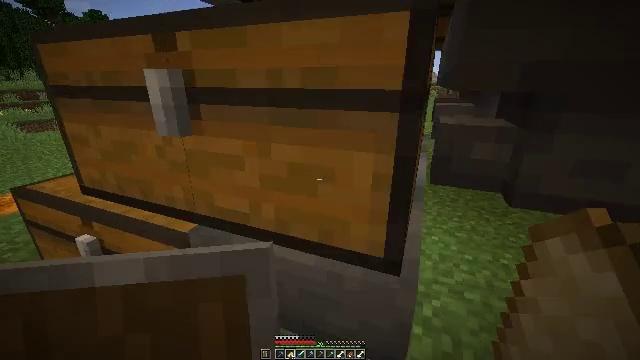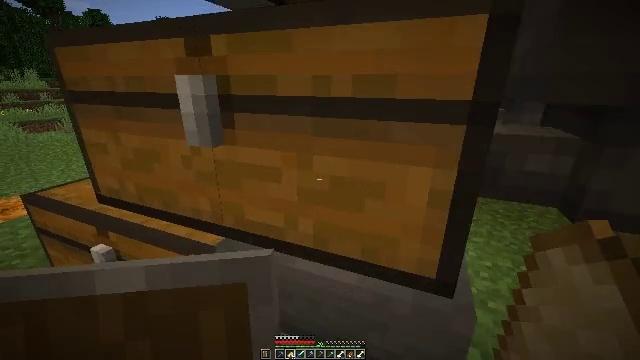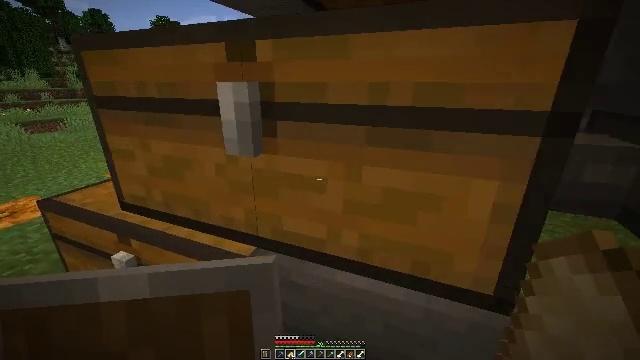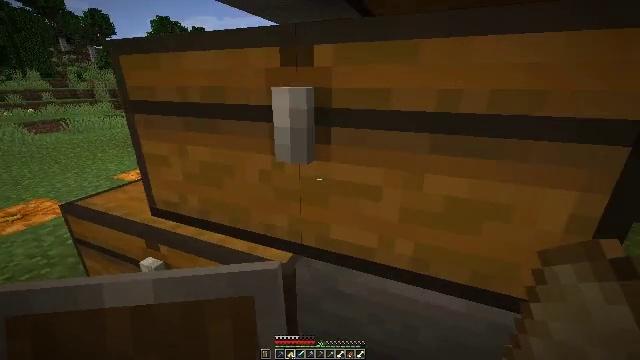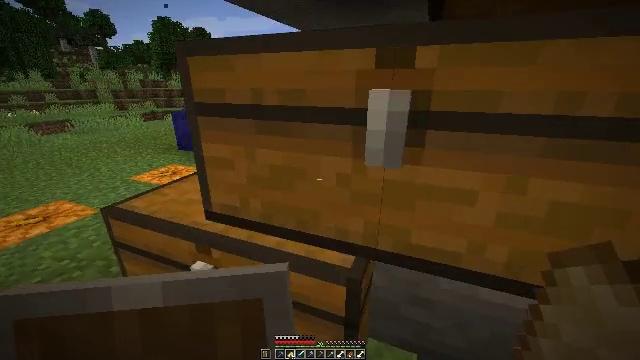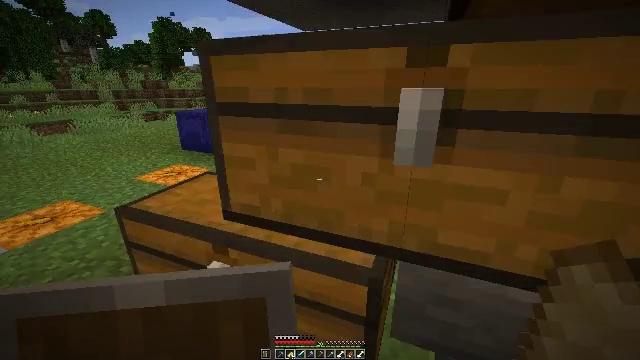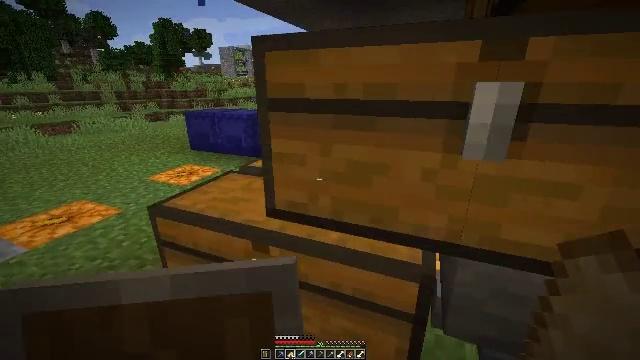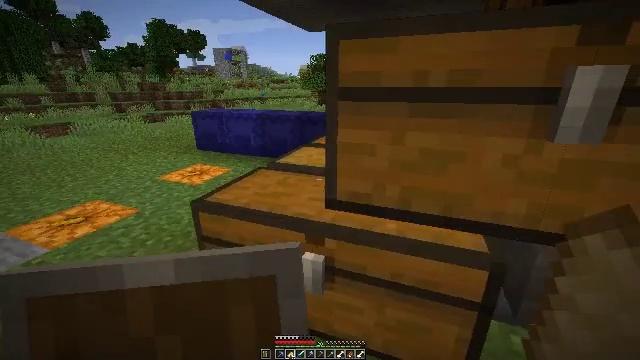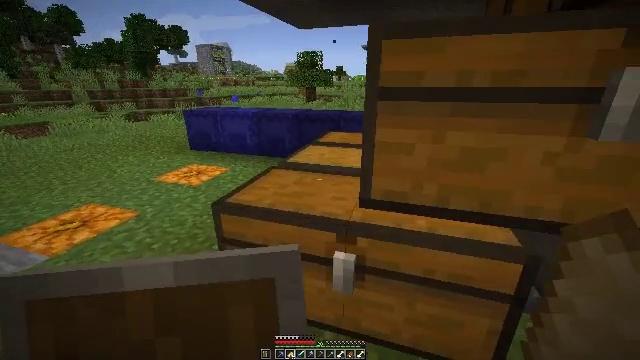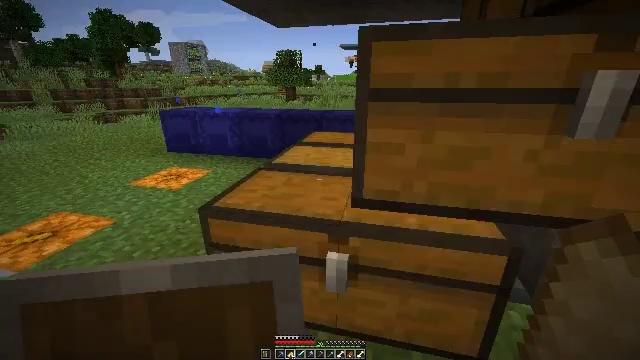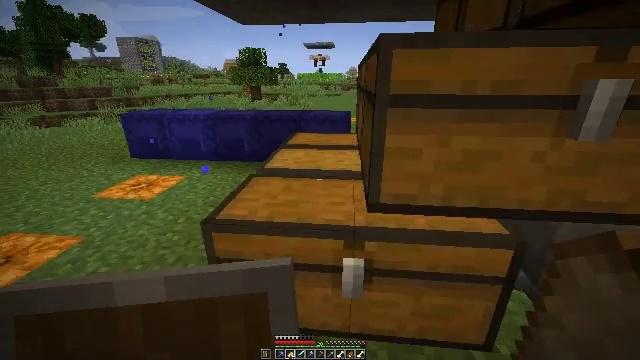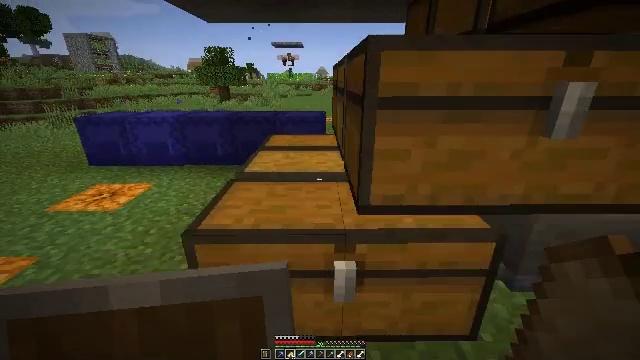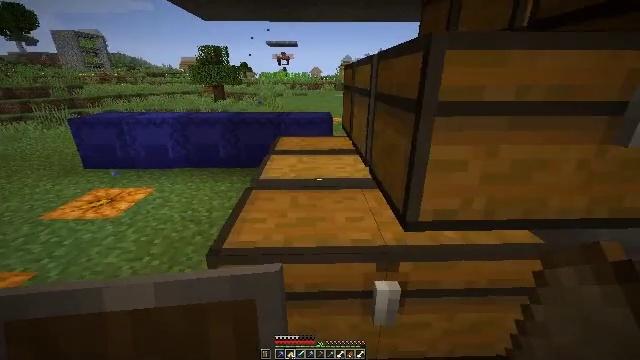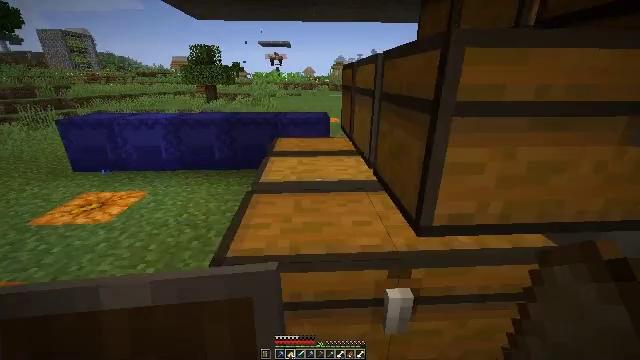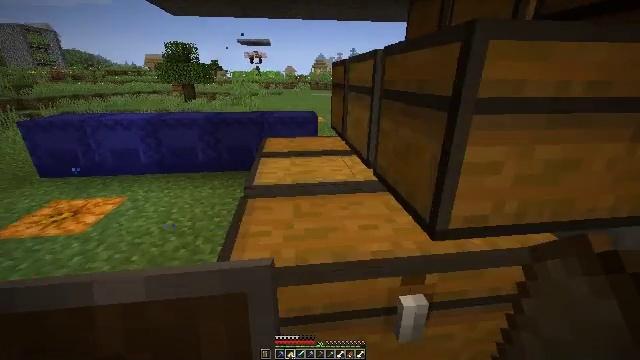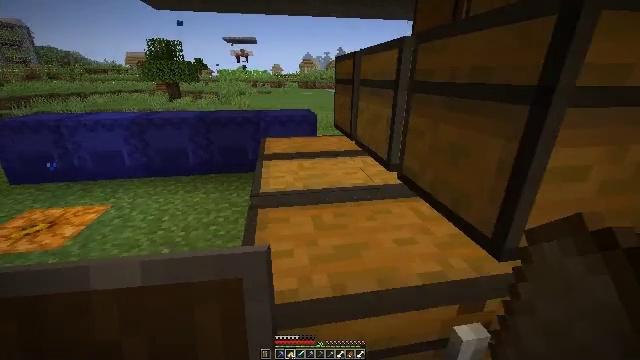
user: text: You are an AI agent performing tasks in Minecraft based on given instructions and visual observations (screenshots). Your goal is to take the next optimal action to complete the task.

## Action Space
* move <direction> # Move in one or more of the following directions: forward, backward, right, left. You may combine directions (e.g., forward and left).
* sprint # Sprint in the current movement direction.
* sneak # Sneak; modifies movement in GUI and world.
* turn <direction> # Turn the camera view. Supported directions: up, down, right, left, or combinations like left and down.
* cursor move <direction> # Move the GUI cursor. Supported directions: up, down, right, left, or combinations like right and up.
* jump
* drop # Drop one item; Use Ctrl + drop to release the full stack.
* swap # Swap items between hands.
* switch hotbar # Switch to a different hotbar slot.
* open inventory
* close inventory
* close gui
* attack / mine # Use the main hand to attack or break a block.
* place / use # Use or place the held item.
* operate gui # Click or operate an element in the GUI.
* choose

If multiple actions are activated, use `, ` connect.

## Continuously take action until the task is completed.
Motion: motion action
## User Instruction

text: Retrieve items from the blue shulker box by mining it.
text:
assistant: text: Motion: move left
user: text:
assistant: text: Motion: move left
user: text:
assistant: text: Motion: move left
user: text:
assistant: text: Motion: move left
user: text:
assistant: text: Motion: move left
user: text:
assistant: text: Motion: move left
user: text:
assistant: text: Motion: move left, turn right
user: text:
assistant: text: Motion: move left, turn right
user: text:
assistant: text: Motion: move left, turn right
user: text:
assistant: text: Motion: move forward and move left, turn right
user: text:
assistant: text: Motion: move forward and move left, turn right
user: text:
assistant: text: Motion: move forward and move left, turn right
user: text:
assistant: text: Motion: move forward and move left, turn right
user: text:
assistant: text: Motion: move forward and move left, turn right
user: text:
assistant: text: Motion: move forward, turn right
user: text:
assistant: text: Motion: turn right
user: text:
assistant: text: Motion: no_op
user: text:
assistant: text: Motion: use / place
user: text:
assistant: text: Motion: use / place
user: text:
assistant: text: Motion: use / place
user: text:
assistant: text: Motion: use / place
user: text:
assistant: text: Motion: no_op
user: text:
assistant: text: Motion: no_op
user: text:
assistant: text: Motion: no_op
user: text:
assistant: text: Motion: no_op
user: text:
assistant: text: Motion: no_op
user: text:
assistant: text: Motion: no_op
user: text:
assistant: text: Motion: no_op
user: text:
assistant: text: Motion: no_op
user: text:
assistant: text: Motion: no_op